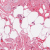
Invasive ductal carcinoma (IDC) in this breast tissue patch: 0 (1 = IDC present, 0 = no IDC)